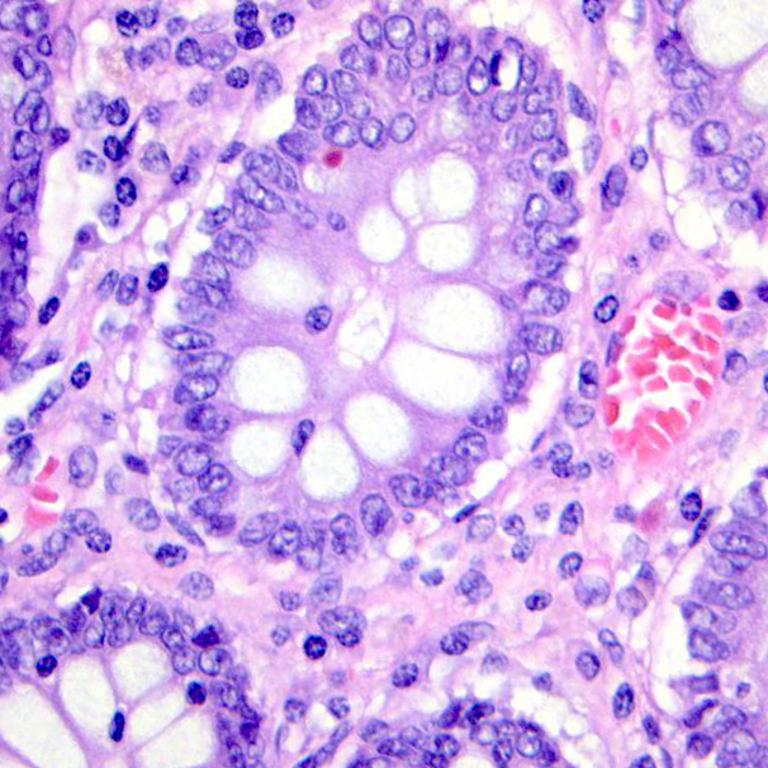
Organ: colon
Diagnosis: benign